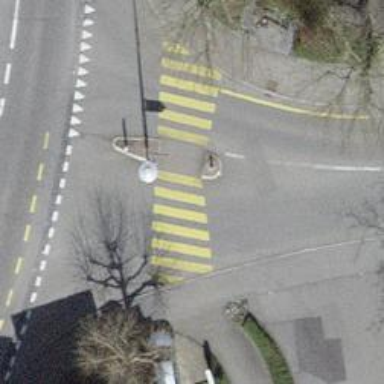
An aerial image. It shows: Uncontrolled zebra crossing with pedestrian island.